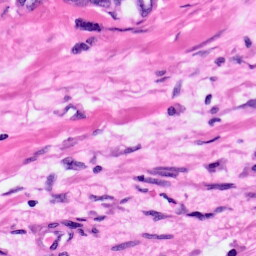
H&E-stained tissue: Pancreatic